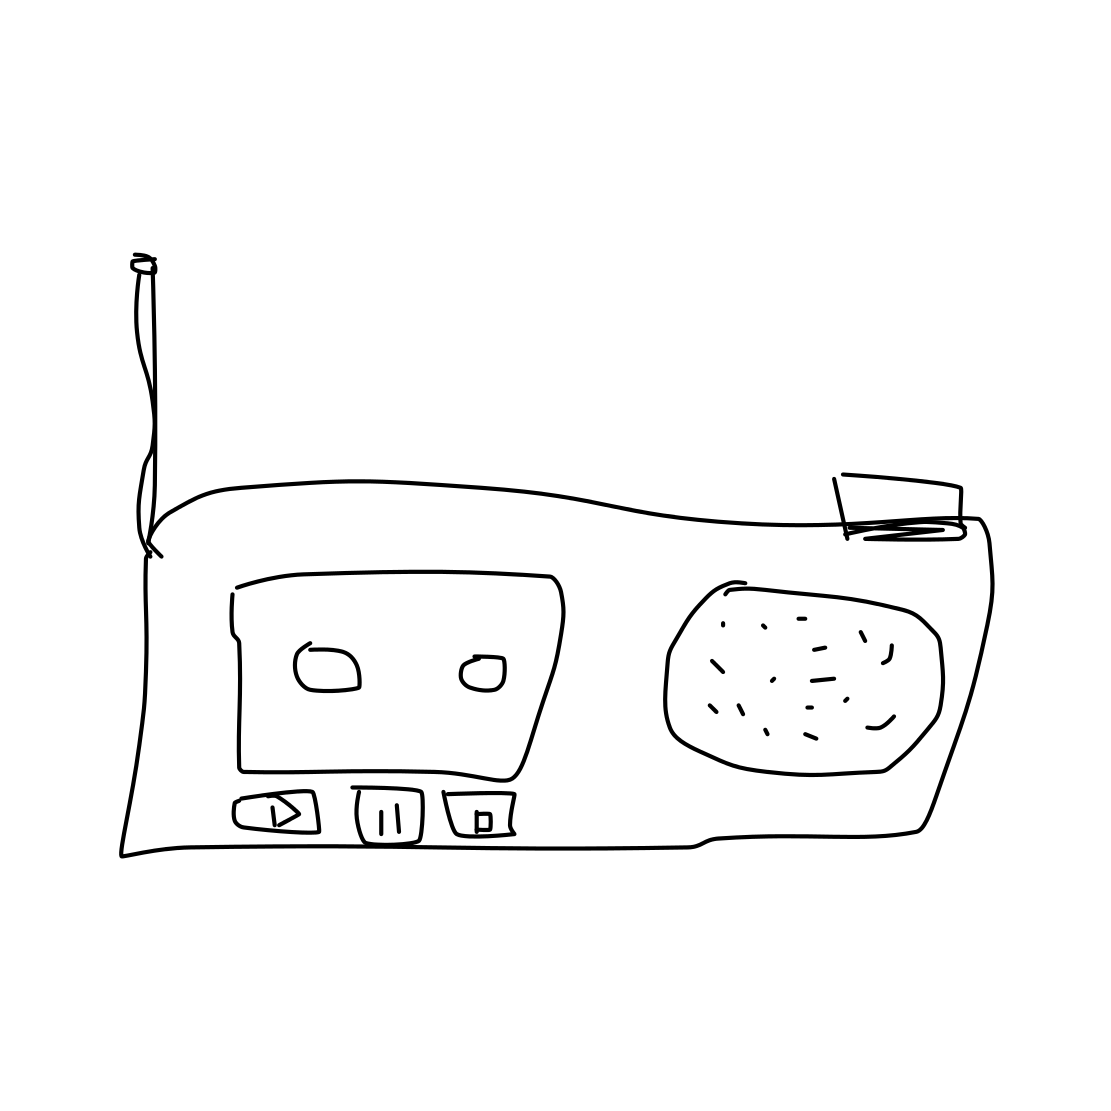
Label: radio